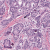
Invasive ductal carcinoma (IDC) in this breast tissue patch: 1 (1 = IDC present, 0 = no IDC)